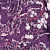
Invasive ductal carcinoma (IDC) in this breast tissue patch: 1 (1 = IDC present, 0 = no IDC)